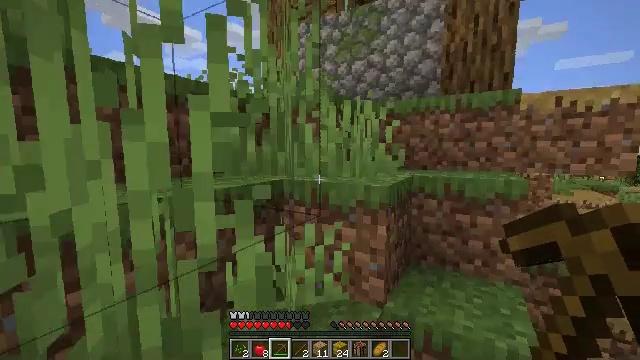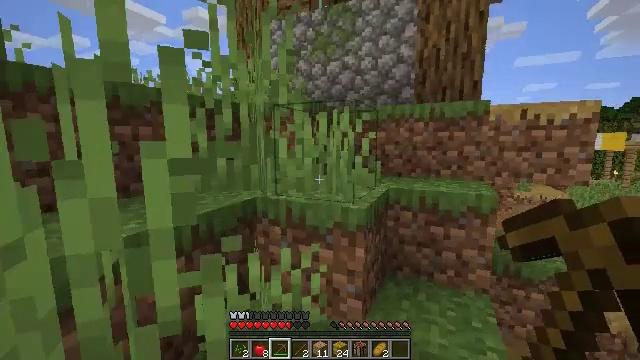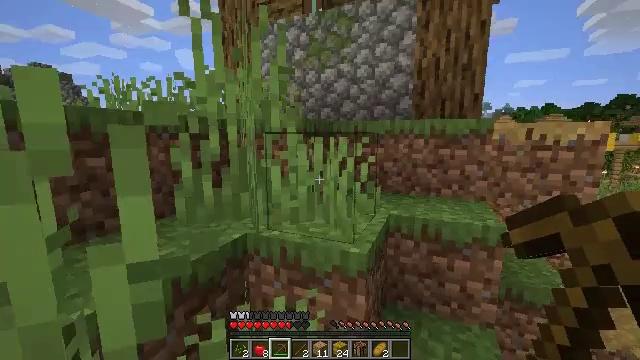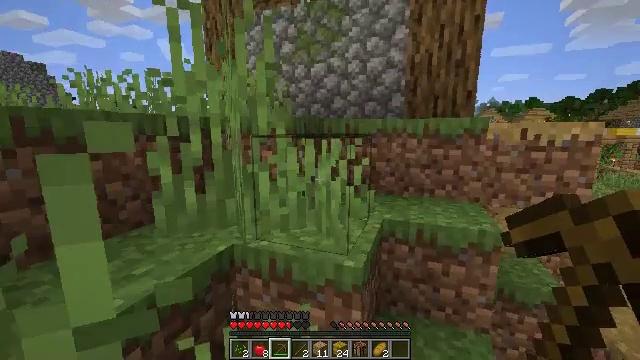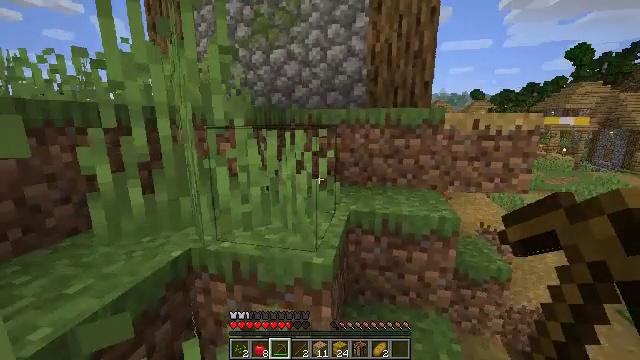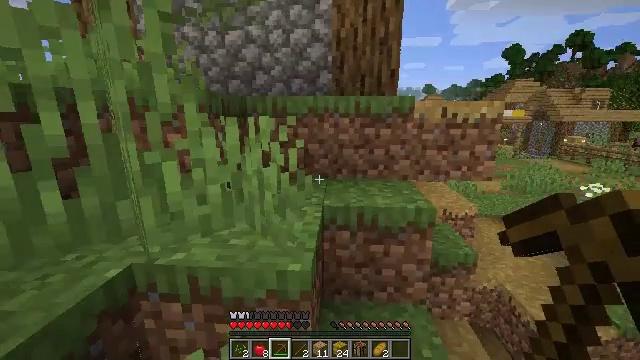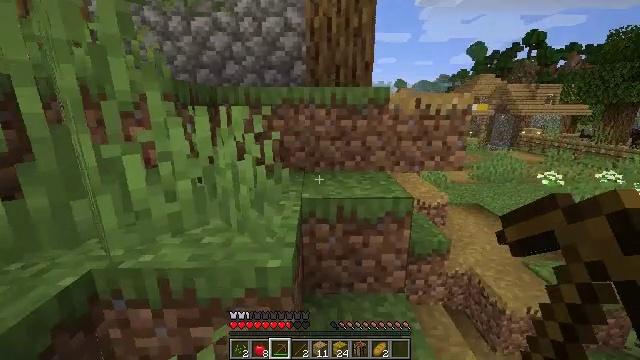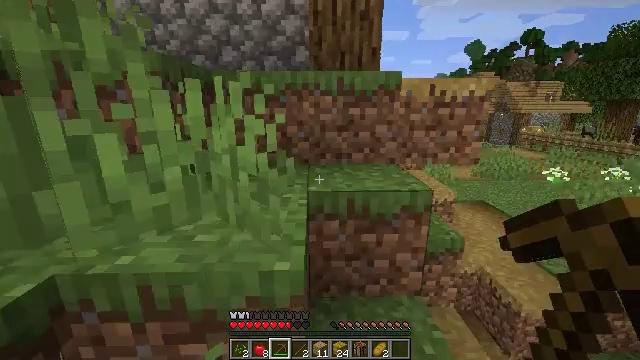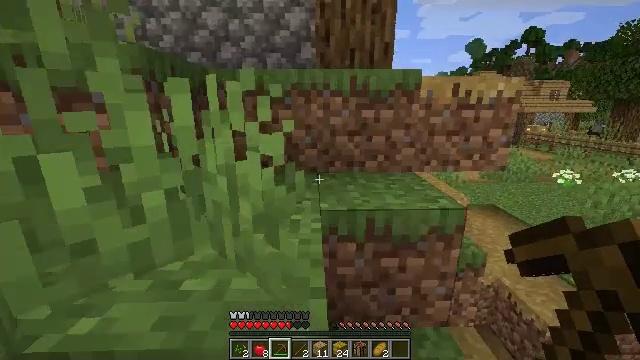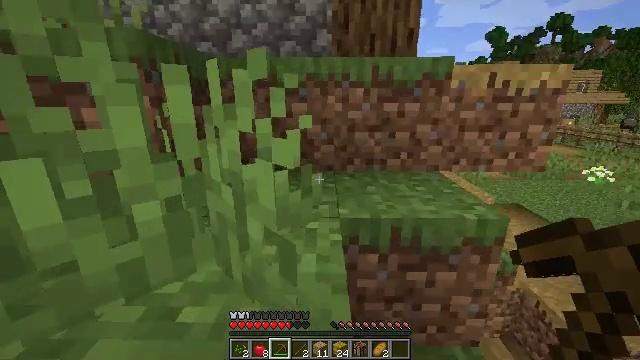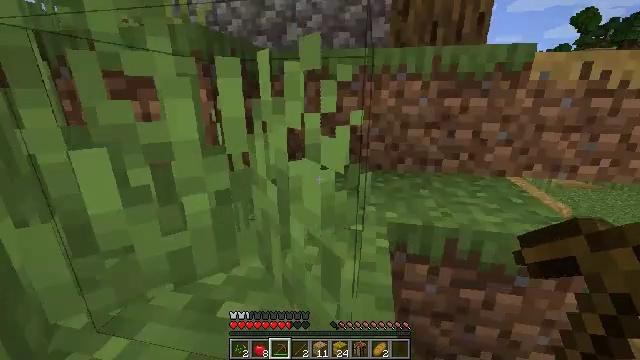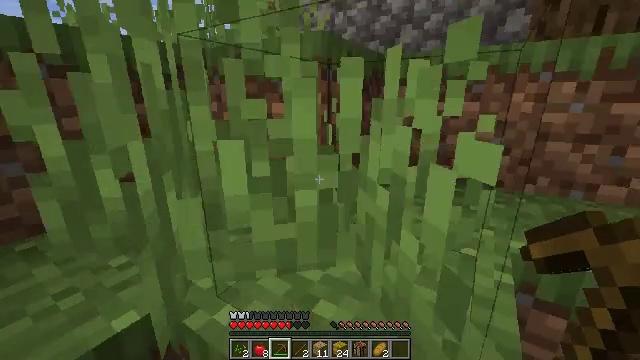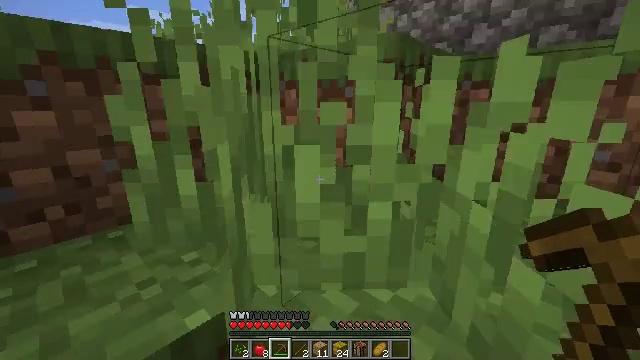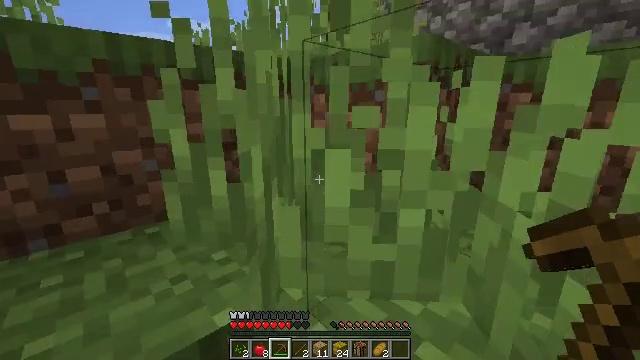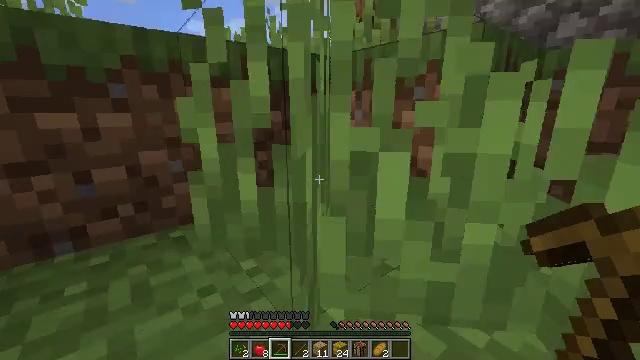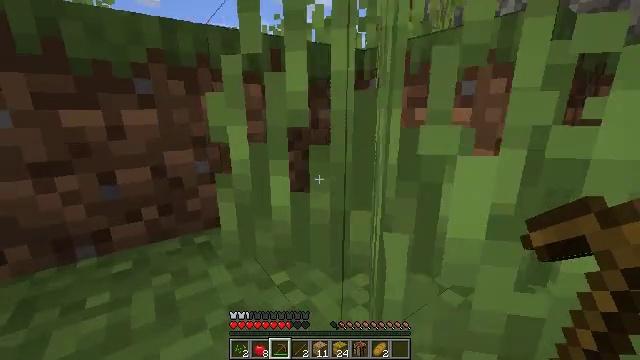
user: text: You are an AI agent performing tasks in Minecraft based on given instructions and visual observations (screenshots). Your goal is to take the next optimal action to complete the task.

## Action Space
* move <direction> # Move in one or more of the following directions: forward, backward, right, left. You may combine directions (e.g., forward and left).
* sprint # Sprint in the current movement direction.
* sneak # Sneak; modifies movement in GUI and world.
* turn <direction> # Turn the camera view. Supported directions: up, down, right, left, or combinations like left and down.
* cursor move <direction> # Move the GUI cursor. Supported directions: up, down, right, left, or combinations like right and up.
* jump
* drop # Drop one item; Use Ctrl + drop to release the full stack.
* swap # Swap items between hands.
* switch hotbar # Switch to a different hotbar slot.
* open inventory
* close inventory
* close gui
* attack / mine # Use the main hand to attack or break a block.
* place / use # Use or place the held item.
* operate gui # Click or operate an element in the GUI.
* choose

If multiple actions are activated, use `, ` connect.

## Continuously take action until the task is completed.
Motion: motion action
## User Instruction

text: Break the grass path to collect materials.
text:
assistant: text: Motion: move forward, turn right and down
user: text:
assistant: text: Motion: move forward, turn right and down
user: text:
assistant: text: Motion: move forward, turn right and down
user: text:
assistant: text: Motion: move forward, turn right and down
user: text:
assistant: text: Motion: move forward, turn right and down
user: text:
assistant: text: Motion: move forward, turn right and down
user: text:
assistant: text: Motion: move forward
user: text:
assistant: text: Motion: move forward
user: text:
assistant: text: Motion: move forward, turn left and down
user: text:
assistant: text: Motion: move forward, turn left and down
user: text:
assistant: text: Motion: move forward, turn left and up
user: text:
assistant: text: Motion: move forward, turn left and up
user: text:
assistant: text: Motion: move forward, turn left
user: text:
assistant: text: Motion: move forward, turn left
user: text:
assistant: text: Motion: move forward, turn left
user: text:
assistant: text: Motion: move forward, turn left
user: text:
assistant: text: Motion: move forward, turn left
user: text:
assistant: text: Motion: move forward, turn left
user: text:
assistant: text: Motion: move forward, turn left
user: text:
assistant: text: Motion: move forward
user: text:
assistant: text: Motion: move forward, jump
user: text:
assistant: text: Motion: move forward, jump
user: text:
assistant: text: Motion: move forward, jump
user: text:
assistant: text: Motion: move forward, jump
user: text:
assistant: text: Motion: move forward, jump
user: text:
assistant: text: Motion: move forward, jump
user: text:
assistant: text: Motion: move forward, jump
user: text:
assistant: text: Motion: move forward, jump
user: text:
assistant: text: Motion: move forward, jump
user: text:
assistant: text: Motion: move forward, jump